Interaction volume radius: 5 \u00c5
Interaction volume height: 20 \u00c5
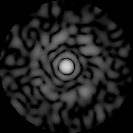
Disorder parameter: 0.8057